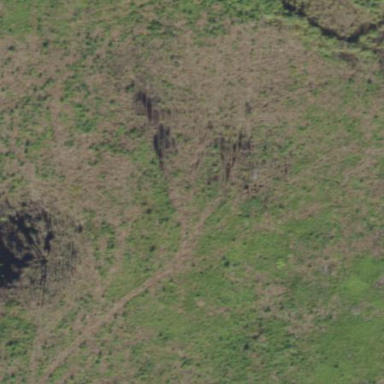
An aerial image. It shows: Needle-leaved woodland.